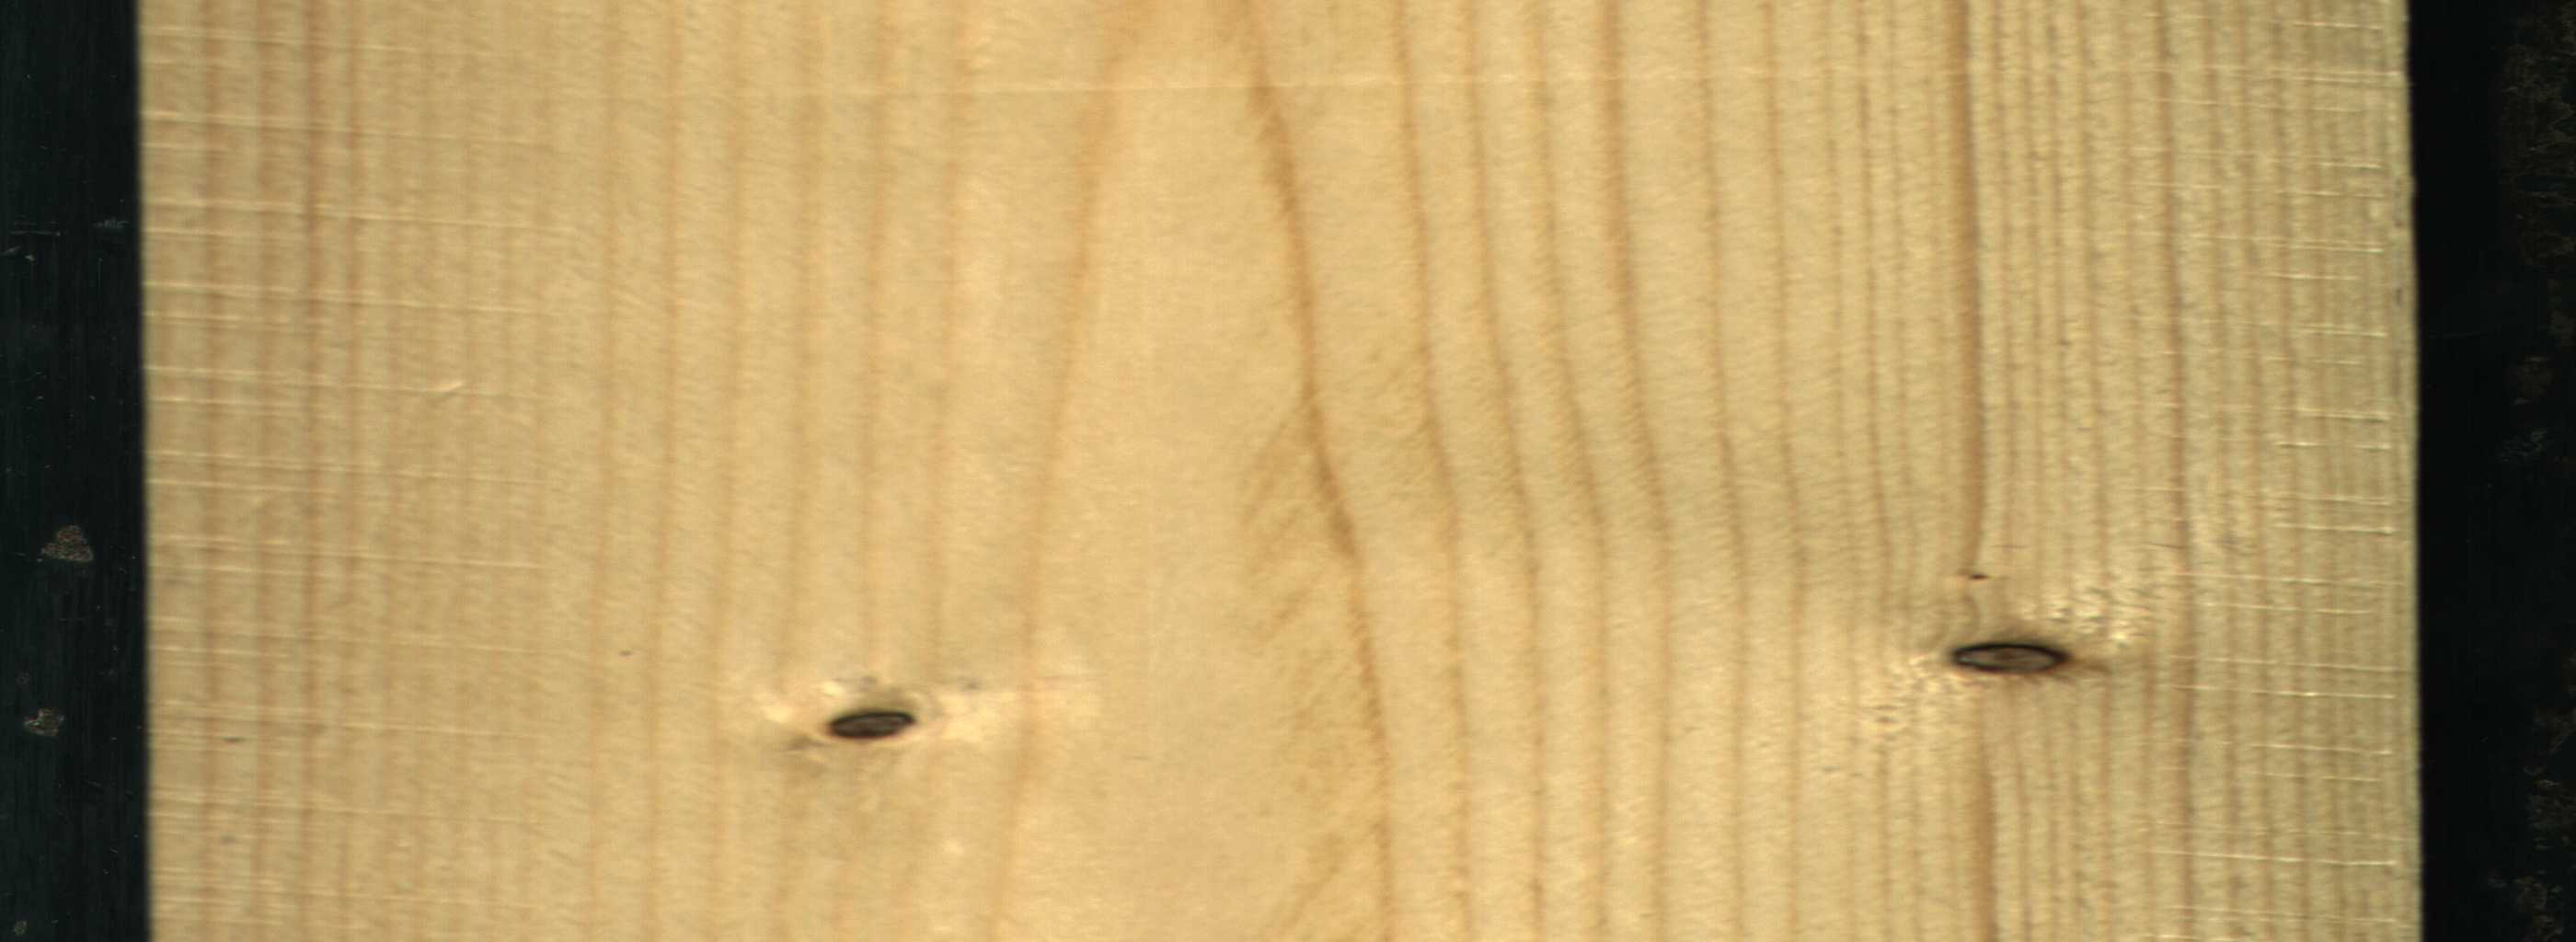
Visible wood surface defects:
Dead_Knot
Dead_Knot